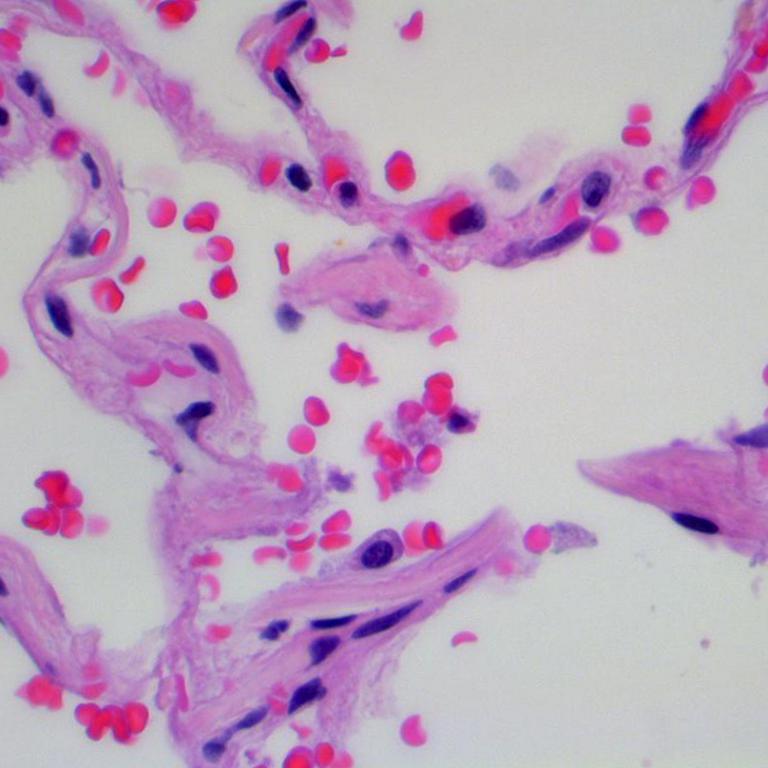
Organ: lung
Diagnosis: benign